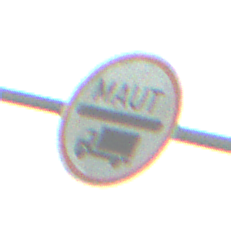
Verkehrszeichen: Mautpflicht
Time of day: MorningAfternoon
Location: Outdoor (Nature)
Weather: PartlyCloudy
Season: NotSpecified
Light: Natural